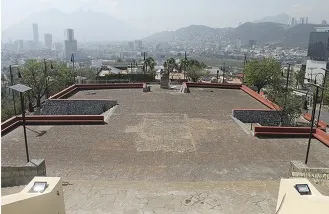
The esplanade, and ,the view to the southeast of the cityscape of Monterrey.
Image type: medical_photograph (skin_photograph)